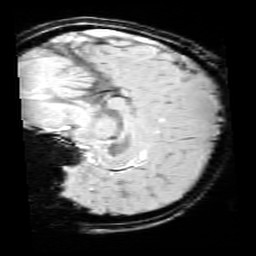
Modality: SWI
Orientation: sagittal
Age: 9
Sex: male
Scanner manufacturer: siemens
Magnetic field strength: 3 T
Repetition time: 0.027 s
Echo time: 0.02 s